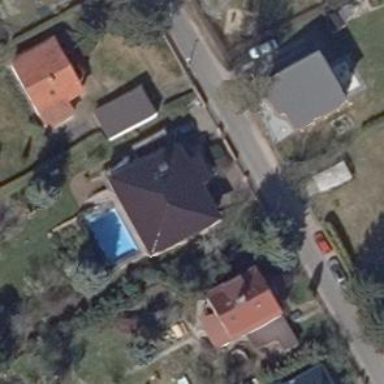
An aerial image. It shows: Detached building with hipped roof.